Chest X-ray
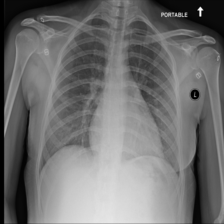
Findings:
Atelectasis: negative
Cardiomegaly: negative
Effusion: negative
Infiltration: negative
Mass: negative
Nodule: negative
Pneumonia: negative
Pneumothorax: negative
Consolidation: negative
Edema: negative
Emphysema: negative
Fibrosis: negative
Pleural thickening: negative
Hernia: negative